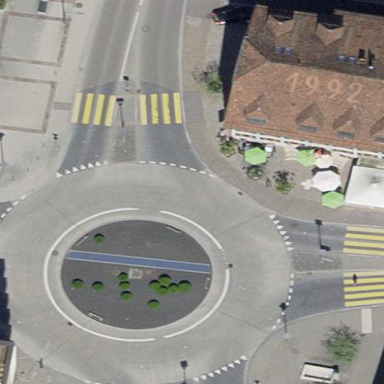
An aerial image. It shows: Secondary road with asphalt surface leading to roundabout.